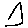
Label: triangle